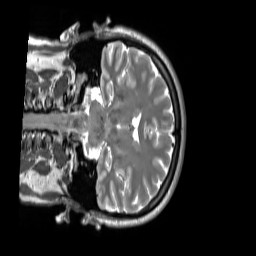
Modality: T2w
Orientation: coronal
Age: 43
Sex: female
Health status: ill
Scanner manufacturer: siemens
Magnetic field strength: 3 T
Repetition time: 2.8 s
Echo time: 0.326 s